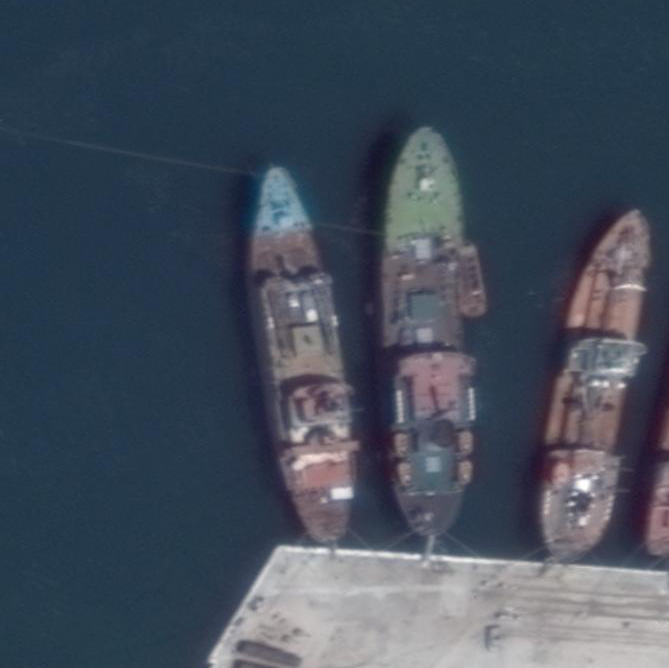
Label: civil